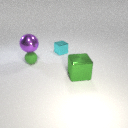
small green rubber sphere below large purple metal sphere